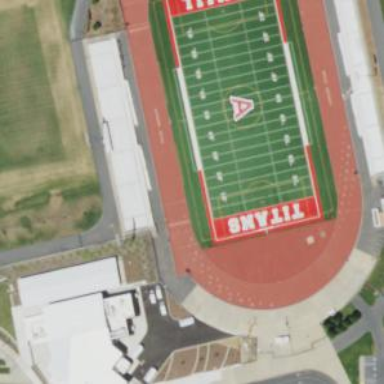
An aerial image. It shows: American football pitch.